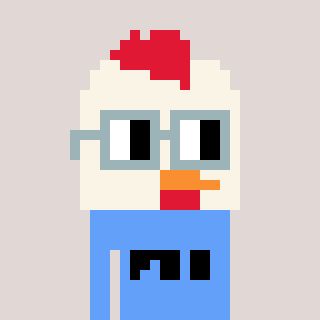
a pixel art character with square dark gray glasses, a chicken-shaped head and a blue-colored body on a warm background